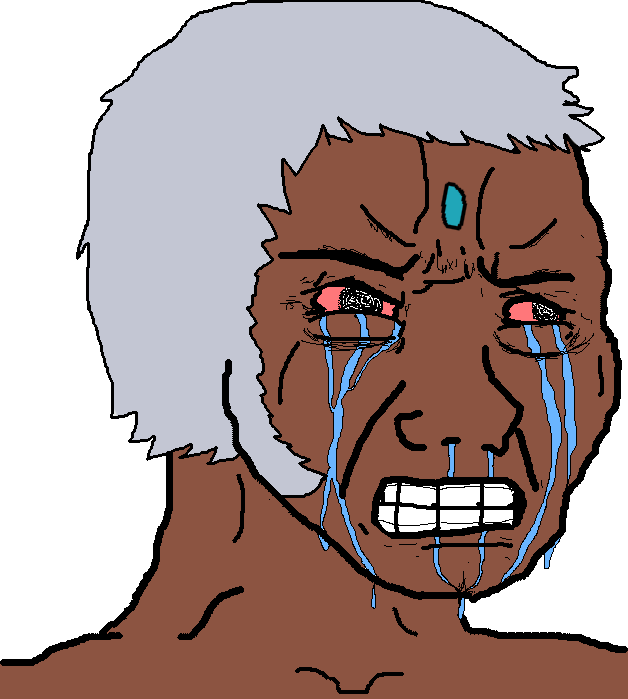
Label: 5_Blackjak